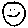
Label: smiley face